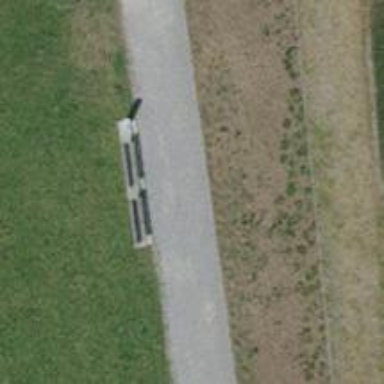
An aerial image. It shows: Brown bench in the vicinity.